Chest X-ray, PA view. Patient: 72 years old, sex M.
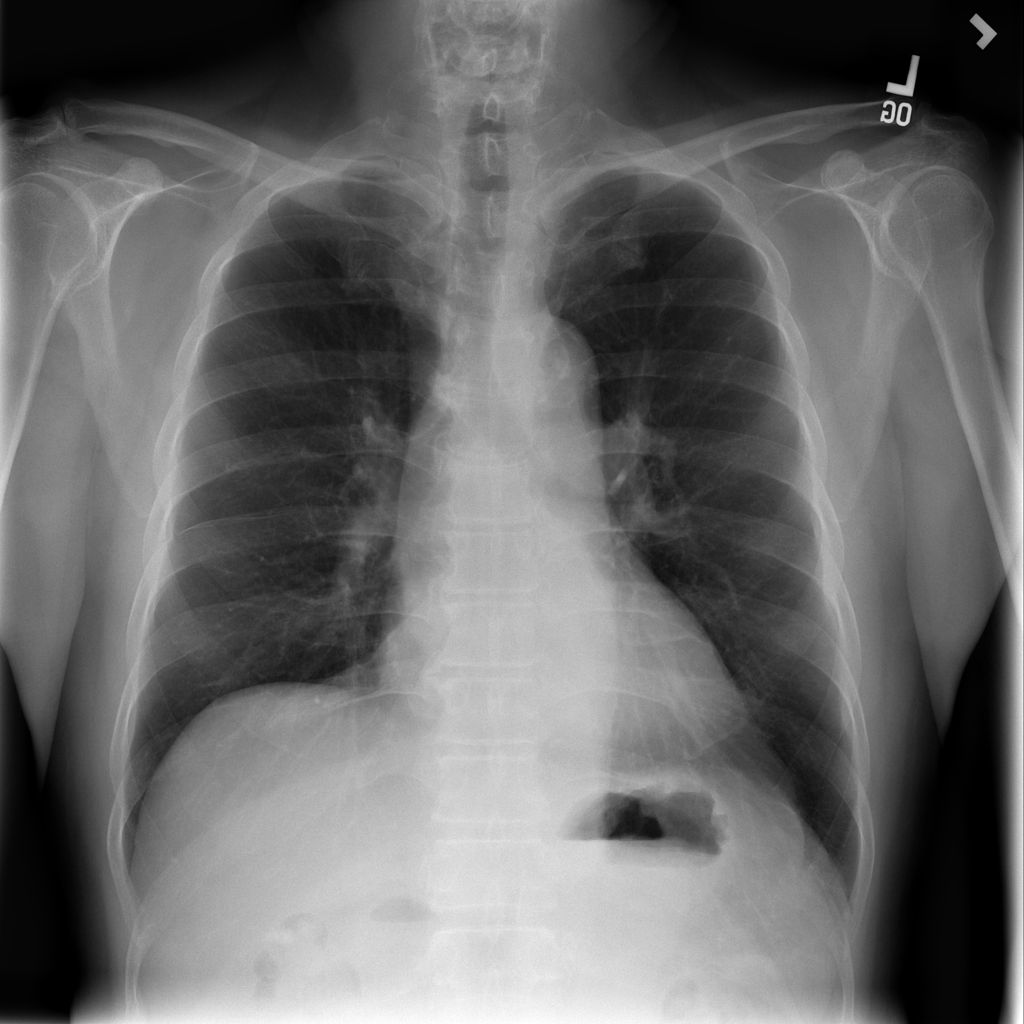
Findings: No Finding